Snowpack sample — Buffalo Mountain, Silverthorne, Colorado, USA (2/22/26, 2:02 PM MST)
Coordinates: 39.622, -106.113
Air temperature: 33 °F
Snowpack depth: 63 cm
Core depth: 10 cm
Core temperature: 32 °F
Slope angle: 11°, slope face: 116°
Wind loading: low
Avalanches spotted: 0
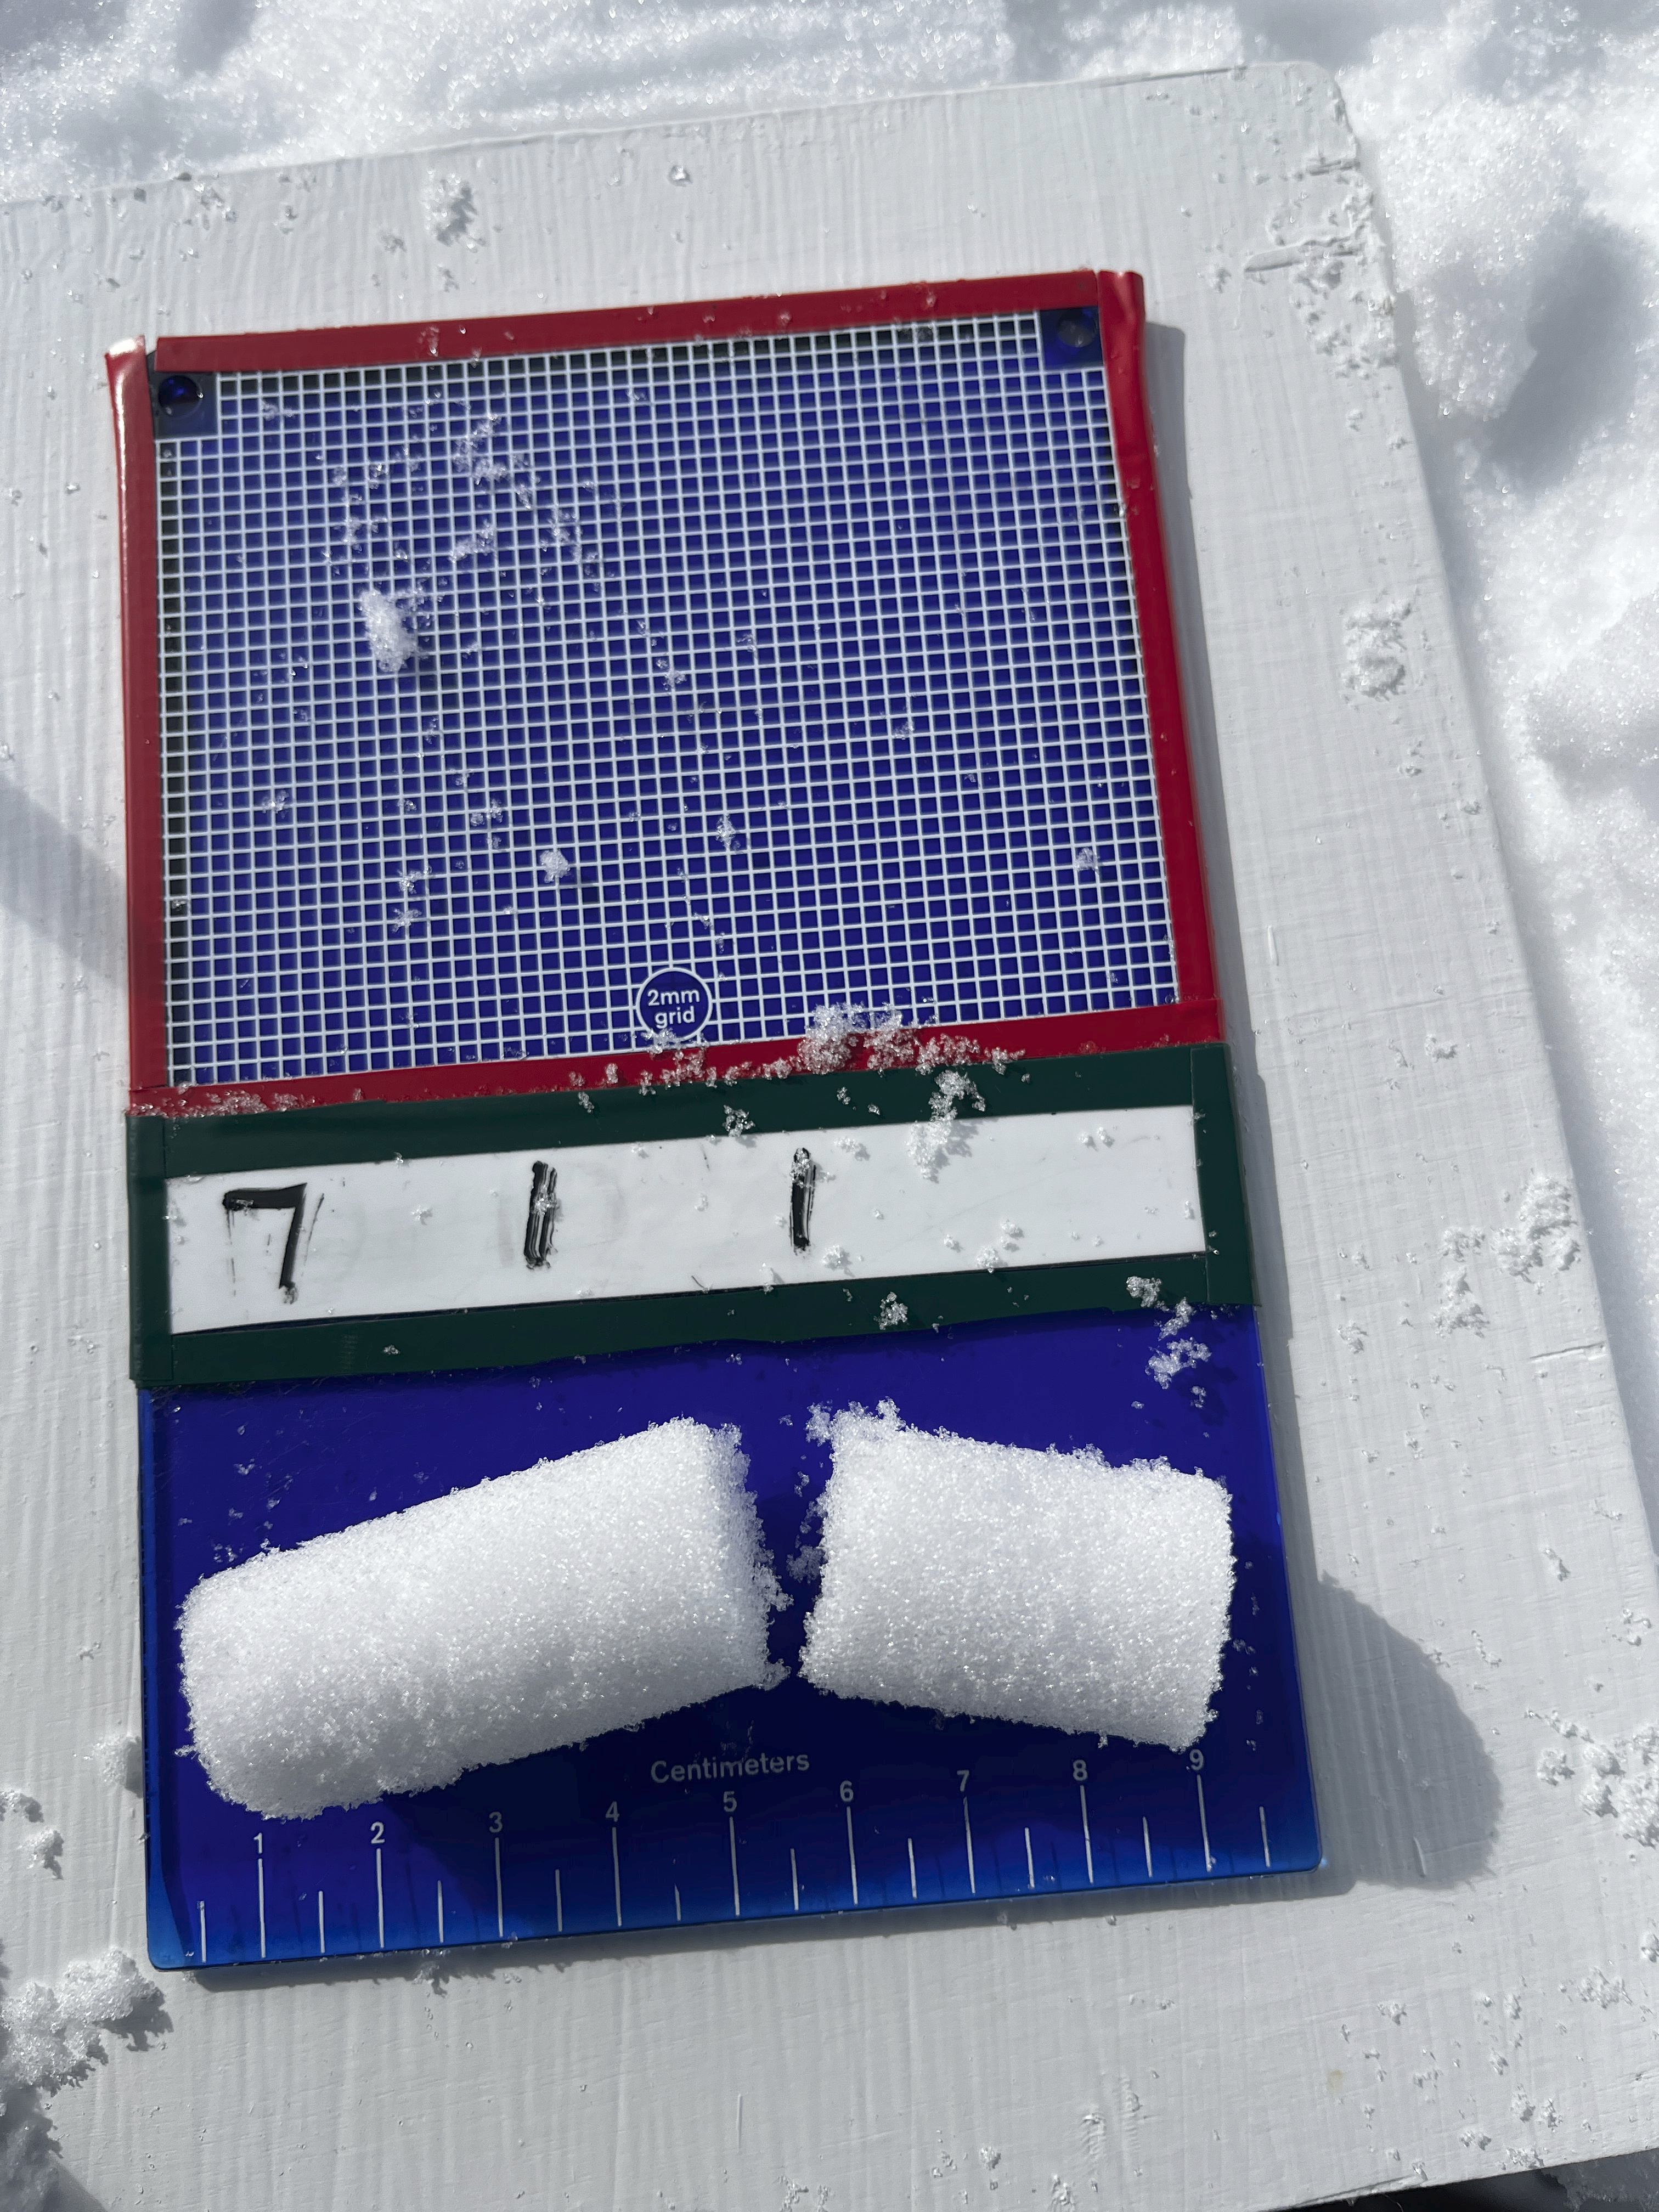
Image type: crystal_card
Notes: In a firebreak similar to site 1, minimal wind loading with no spotted avalanches (not many faces in view though)